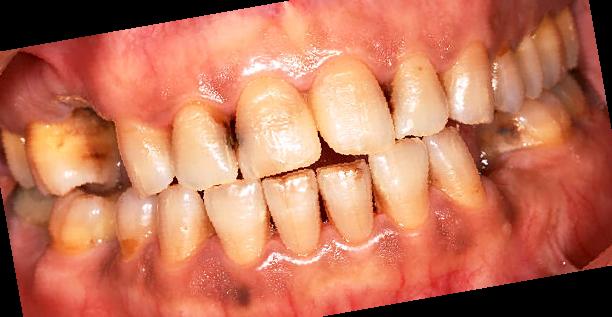
Condition: Gingivitis